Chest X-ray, PA view. Patient: 76 years old, sex M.
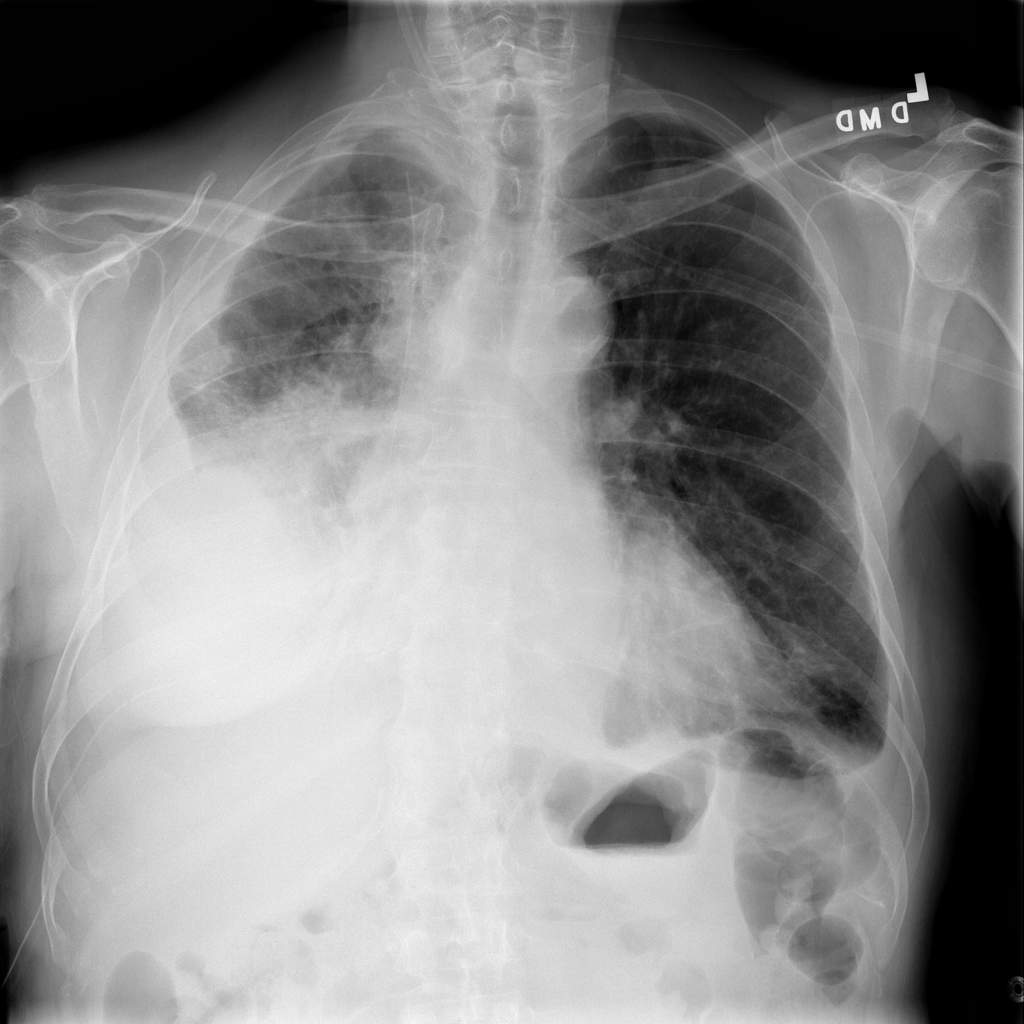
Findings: No Finding